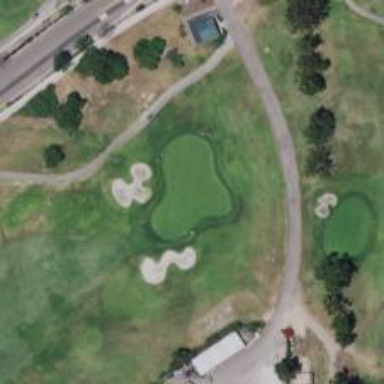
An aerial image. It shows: Golf hole.